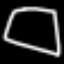
Label: square